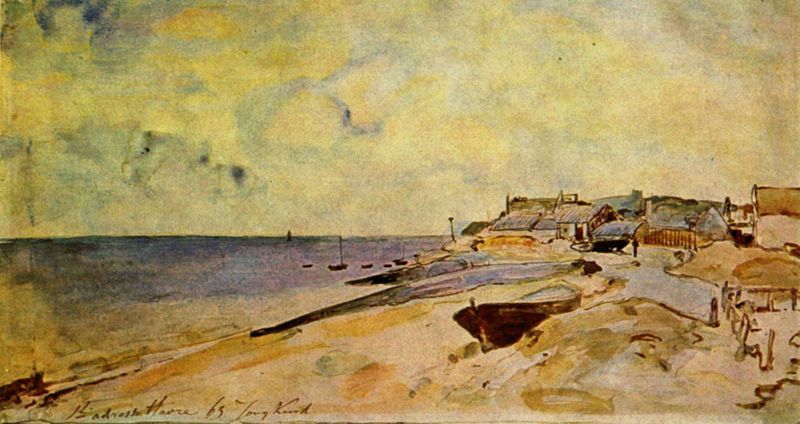
Titel: Strand von Ste. Adresse
Künstler: Johan Barthold Jongkind
Standort: Paris
Institution: Musée du Louvre
Schlagwörter: berg, blau, gemälde, gewitter, himmel, mann, meer, wasser, wolken, aquarell, fluss, gelb, grün, impressionismus, landschaft, ocker, sand, see, stadt, ufer, braun, frankreich, grau, hell, männer, schwarz, skizze, tür, weiss, zeichnung, dach, haus, rot, weg, wolke, zaun, beige, malerei, mensch, signatur, öl, ferne, horizont, häuser, hügel, morgen, pfähle, weite, gehen, gewässer, hütte, sonne, england, anhöhe, boot, boote, kahn, bewölkt, gleb, küste, schiff, schiffe, schrift, segelboot, segelschiffe, sommer, strand, papier, italien, ort, süden, studie, mast, segelschiff, düne, dünen, hang, dorf, dächer, lila, violett, klein, hütten, hafen, masten, promenade, böschung, fischerdorf, querformat, inschrift, glatt, ölfarbe, umriss, bucht, segelboote, ozean, bad, laviert, tusche, wasserfarben, sandstrand, erdfarben, linie, acryl, titel, text, initalien, flecken, verschwommen, verwischt, hügelig, siedlung, fleckig, freilichtmalerei, gelbgrün, mittelmeer, windstill, yacht, aquarelliert, katen, himmer, datiert, fankreich, san, portugal, woke, nordeuropa, jolle, jongkind, jonkind, sssss, wassefarben, 20.jahrhundert, 65, snd, #dorf, zhaun